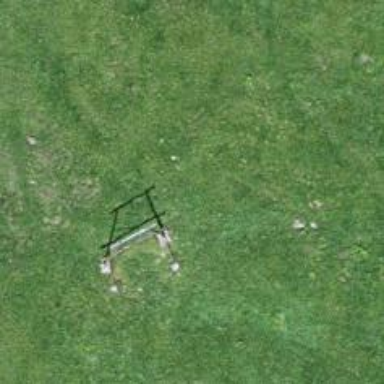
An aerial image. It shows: Bench for seating.